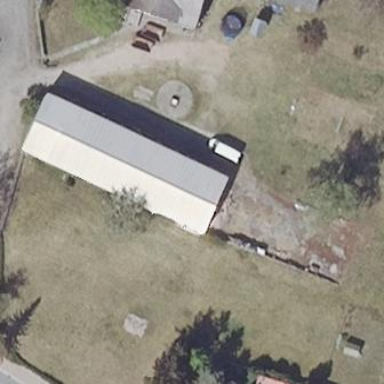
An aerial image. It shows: Gabled building with roof oriented along its structure.